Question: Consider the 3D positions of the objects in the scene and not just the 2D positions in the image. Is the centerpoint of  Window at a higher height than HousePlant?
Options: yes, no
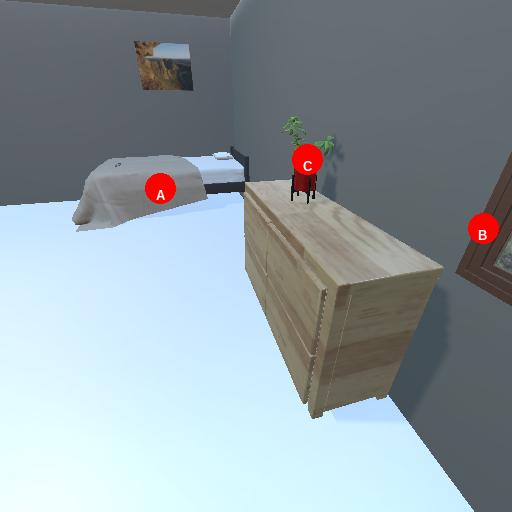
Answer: yes